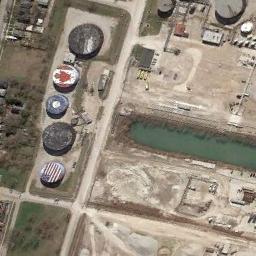
Label: storage tanks